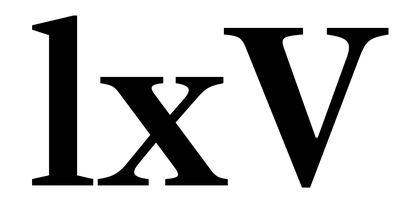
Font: LibreCaslonText_SemiBold